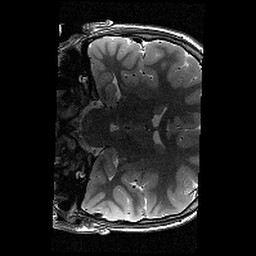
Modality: T2w
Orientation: coronal
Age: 12
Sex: female
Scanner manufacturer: siemens
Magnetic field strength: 3 T
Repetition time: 8.46 s
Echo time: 0.067 s